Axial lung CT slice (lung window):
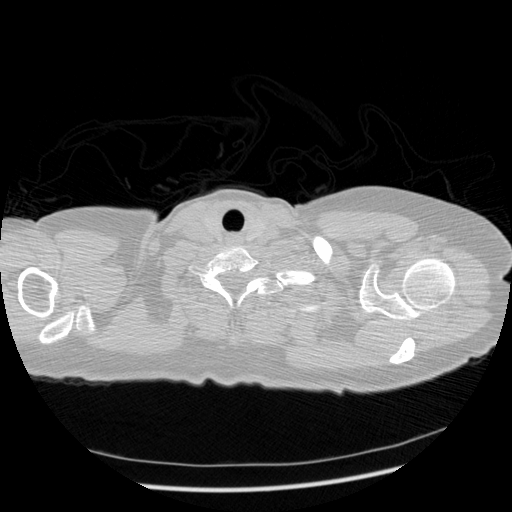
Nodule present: no